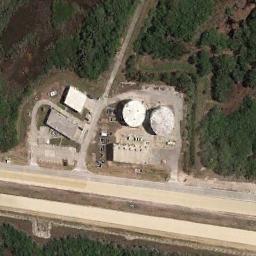
Label: storage tanks